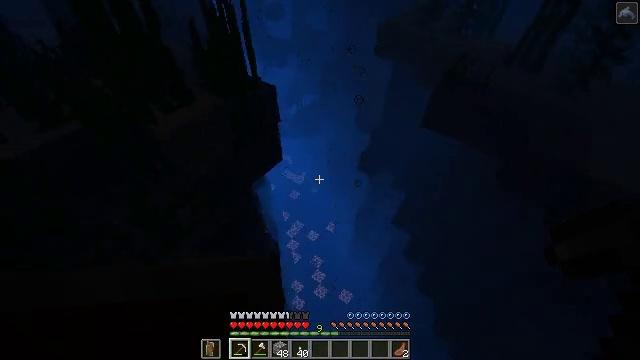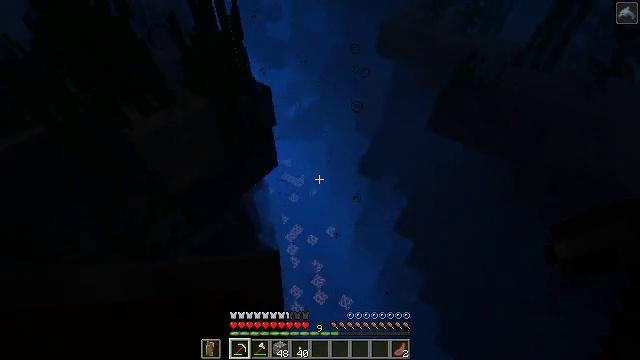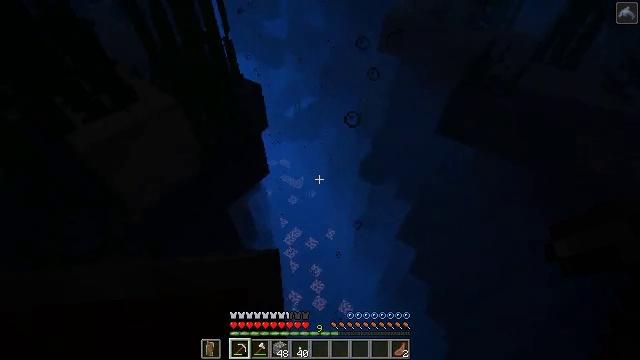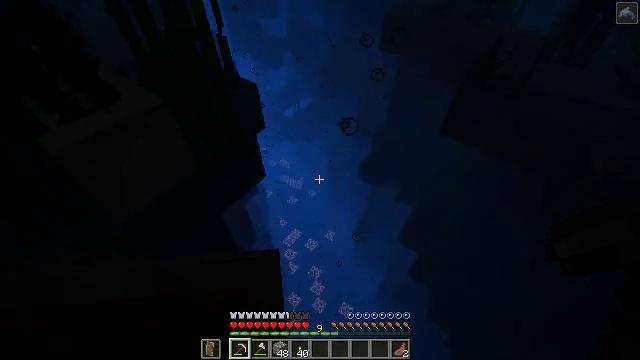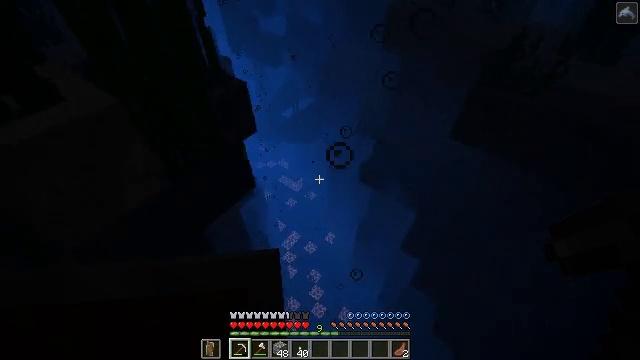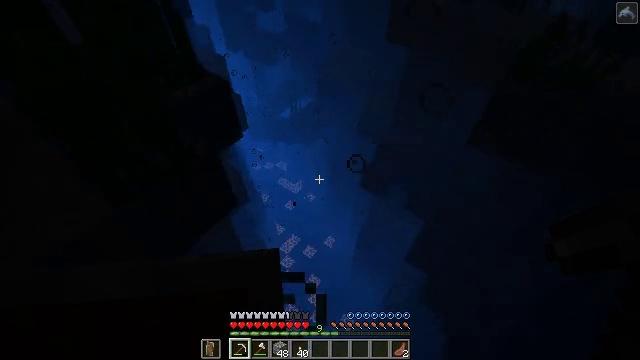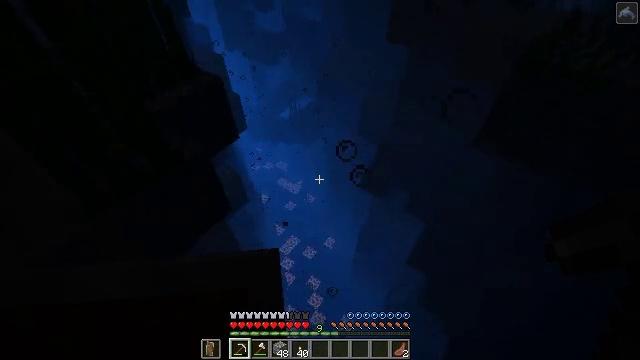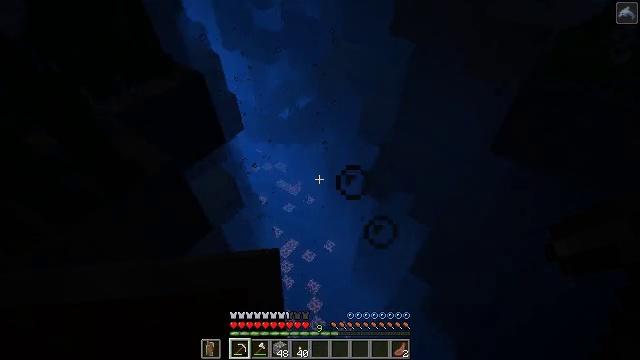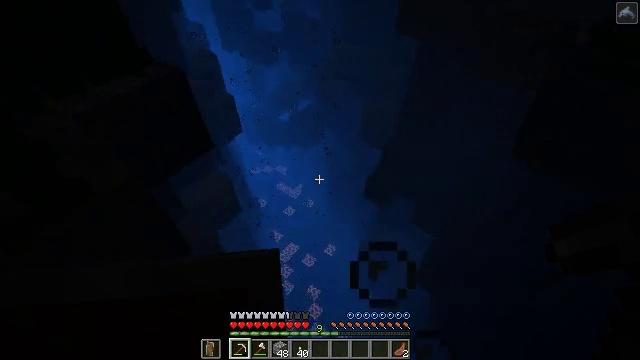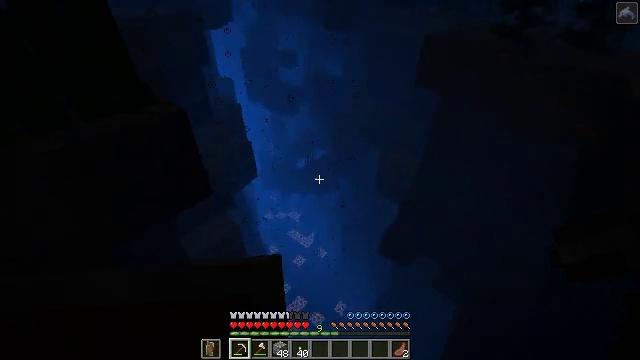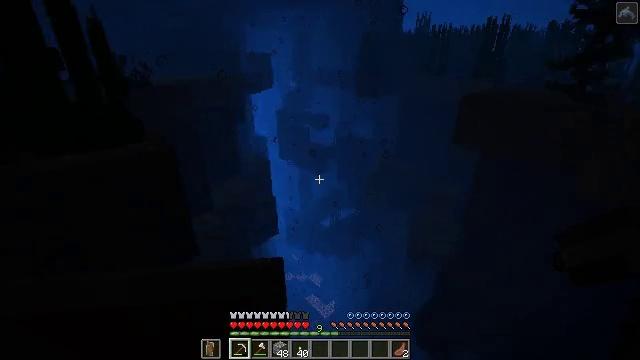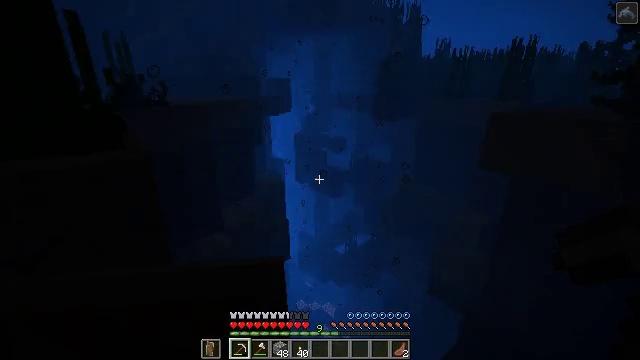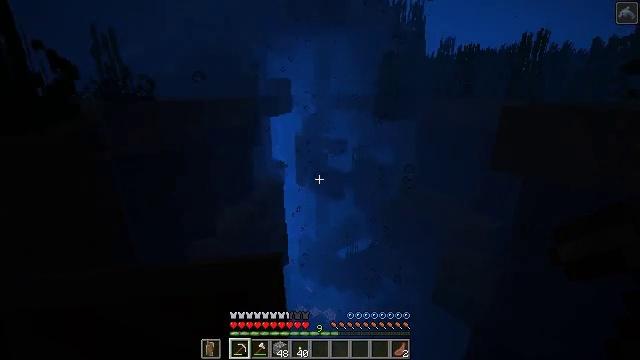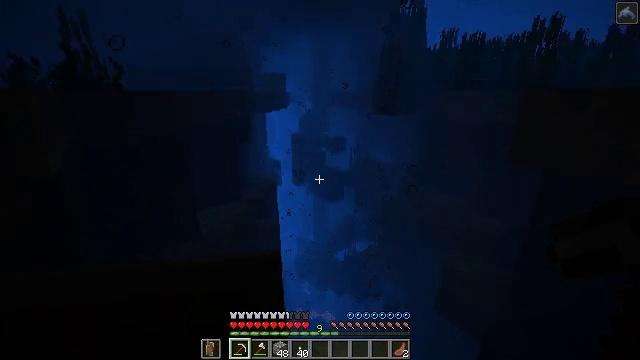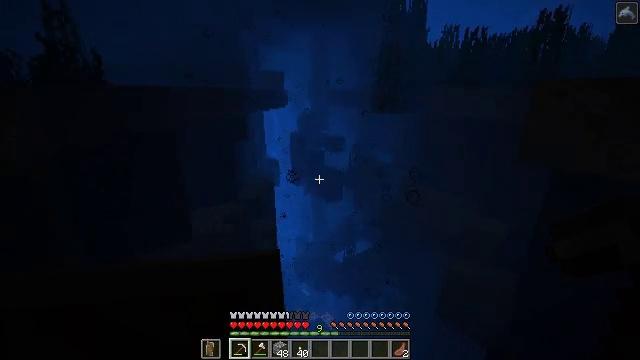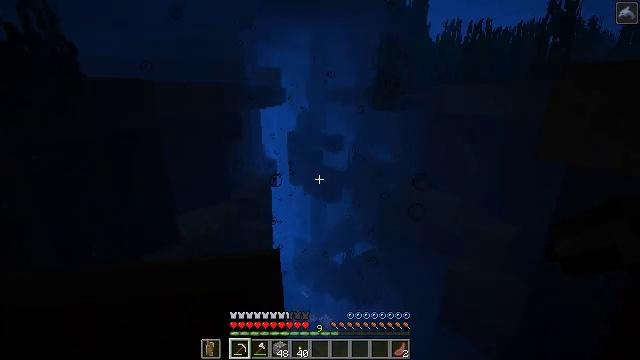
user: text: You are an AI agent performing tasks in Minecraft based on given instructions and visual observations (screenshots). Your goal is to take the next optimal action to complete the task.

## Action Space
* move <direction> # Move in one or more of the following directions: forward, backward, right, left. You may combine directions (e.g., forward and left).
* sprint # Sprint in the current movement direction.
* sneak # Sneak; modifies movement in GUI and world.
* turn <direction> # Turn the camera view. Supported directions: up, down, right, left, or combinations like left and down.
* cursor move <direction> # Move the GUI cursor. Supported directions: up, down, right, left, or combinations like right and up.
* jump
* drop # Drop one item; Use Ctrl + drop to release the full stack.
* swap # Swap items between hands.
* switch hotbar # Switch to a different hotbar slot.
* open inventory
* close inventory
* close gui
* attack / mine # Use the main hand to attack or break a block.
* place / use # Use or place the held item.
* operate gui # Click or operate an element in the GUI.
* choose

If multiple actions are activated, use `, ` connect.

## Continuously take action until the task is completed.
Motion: motion action
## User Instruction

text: Gather kelp plant by attacking it underwater.
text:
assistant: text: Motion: move forward, sprint
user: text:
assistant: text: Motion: move forward, sprint
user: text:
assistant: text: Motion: move forward, sprint
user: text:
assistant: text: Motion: move forward, sprint
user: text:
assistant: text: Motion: move forward, sprint
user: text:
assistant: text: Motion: move forward, sprint
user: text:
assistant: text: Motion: move forward, sprint
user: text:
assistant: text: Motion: move forward, sprint
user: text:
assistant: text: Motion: move forward, sprint, turn left and up
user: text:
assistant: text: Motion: move forward, sprint, turn left and up
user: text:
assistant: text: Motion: move forward, sprint, turn left and up
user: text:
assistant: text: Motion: move forward, sprint
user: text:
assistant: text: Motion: move forward, sprint
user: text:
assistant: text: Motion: move forward, sprint
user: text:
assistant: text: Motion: move forward, sprint
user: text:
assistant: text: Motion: move forward, sprint
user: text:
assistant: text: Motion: move forward, sprint
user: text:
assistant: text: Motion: move forward, sprint
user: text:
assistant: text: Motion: move forward, sprint
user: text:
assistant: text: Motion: move forward, sprint
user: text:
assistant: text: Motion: move forward, sprint
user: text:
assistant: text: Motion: move forward, sprint, turn left and up
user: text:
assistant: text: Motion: move forward and move left, sprint, turn left and up
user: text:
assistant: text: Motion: move forward and move left, sprint
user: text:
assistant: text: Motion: move forward and move left, sprint
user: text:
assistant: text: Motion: move forward and move left, sprint
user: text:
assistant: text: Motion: move forward and move left, sprint
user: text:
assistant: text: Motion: move forward and move left, sprint
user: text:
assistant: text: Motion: move forward and move left, sprint
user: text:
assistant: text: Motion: move left, sprint, turn right and down